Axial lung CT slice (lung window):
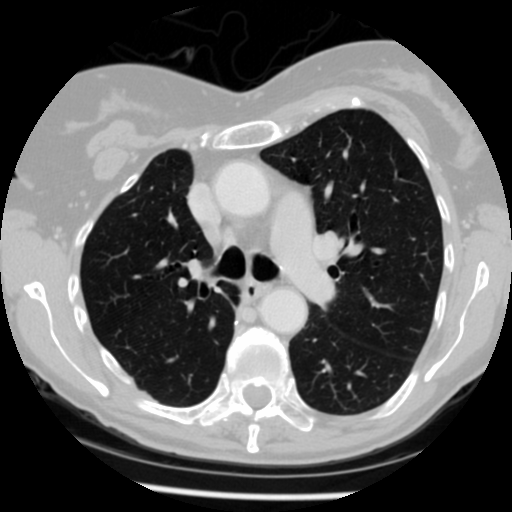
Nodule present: no